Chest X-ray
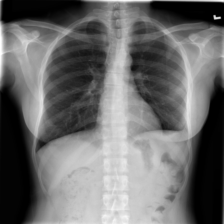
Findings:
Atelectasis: negative
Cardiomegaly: negative
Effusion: negative
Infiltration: negative
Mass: negative
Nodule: negative
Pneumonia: negative
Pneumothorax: negative
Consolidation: negative
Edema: negative
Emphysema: negative
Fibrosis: negative
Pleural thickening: negative
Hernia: negative